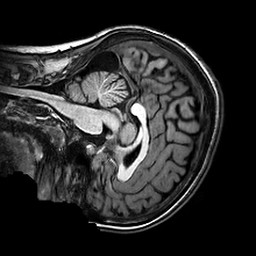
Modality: T1w
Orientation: sagittal
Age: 20
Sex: female